Aerial crown-view tile of a tropical tree (Barro Colorado Island, Panama), acquired 20241216:
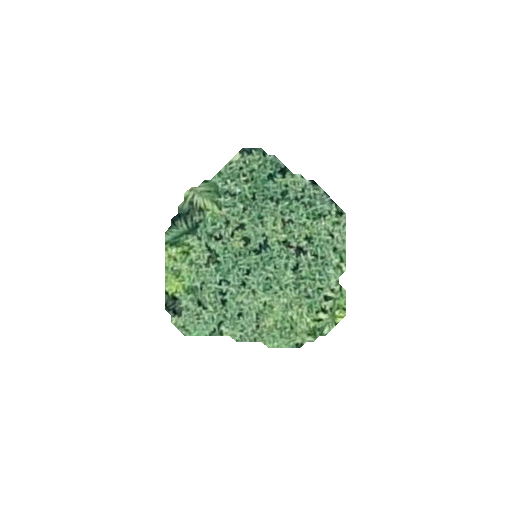
Species: Miconia argentea
GBIF accepted scientific name: Miconia argentea
Crown area: 40.845 m²